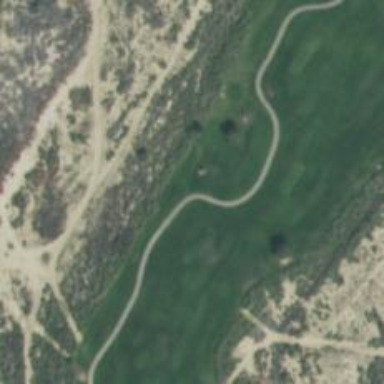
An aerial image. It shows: Path designated for golf carts.